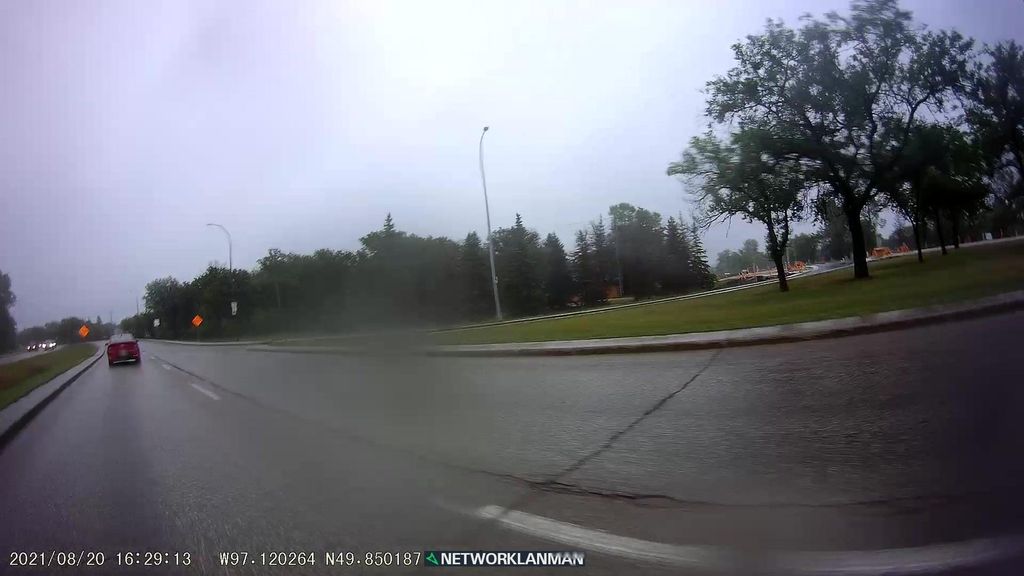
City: winnipeg